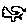
Label: bird